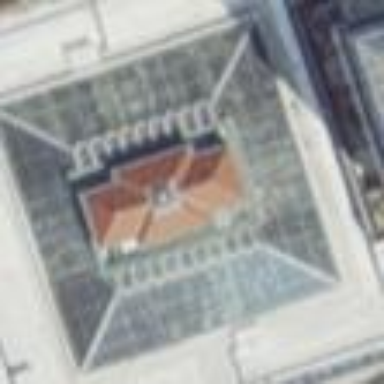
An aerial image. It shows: Building with pyramidal glass roof.